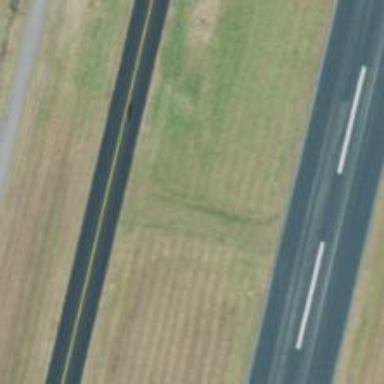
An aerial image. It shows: View of taxiway at the airport.